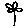
Label: flower